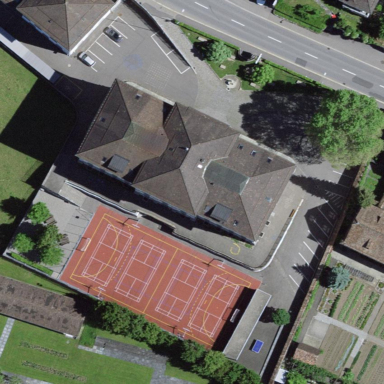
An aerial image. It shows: School.